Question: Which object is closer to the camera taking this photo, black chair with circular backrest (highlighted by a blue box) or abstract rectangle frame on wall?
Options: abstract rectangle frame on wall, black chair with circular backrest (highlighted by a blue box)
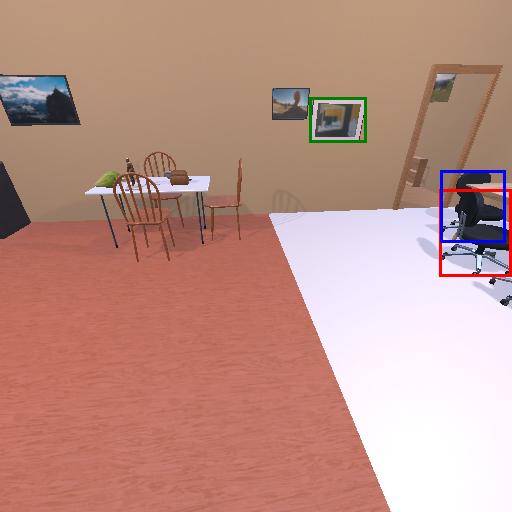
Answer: abstract rectangle frame on wall